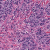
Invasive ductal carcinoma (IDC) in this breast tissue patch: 1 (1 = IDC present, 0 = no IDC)